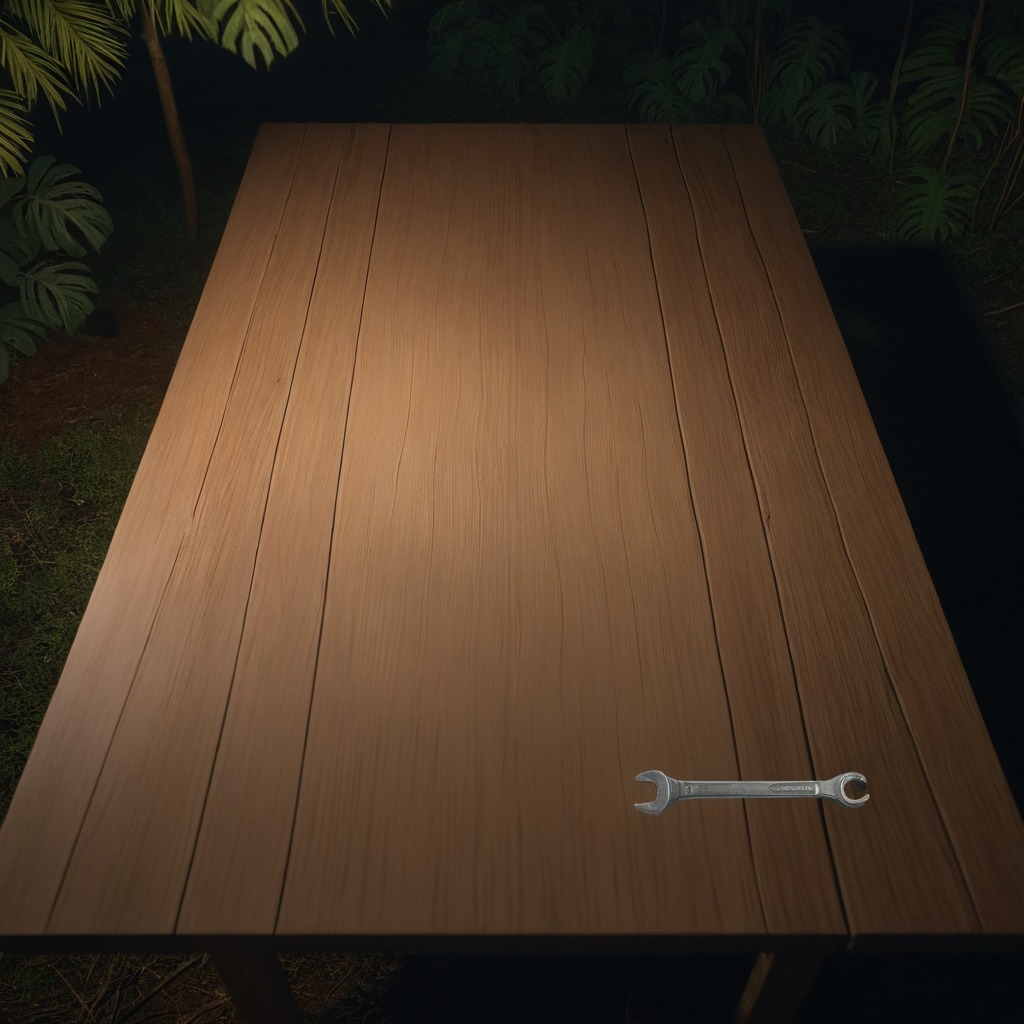
An wrench is lying on a wooden table inside a jungle field workshop tent at night.